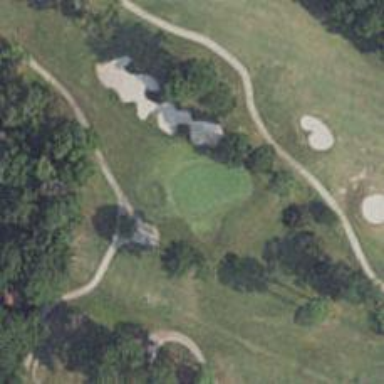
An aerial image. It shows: Golf hole.